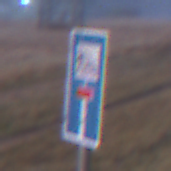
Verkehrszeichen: SackgasseRadverkehrFussgaengerDurchlaessig
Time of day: SunriseSunset
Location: Outdoor (Nature)
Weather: Clear
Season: NotSpecified
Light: Natural